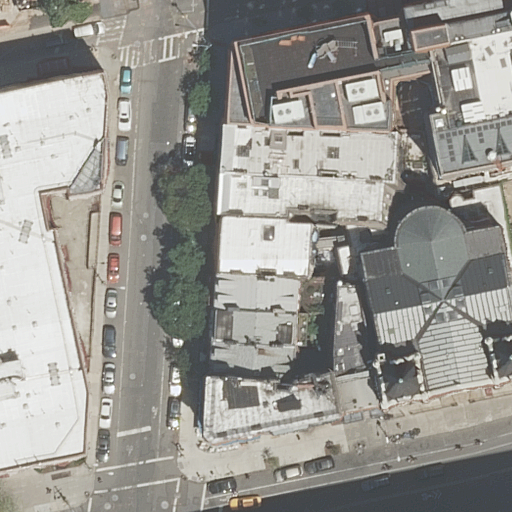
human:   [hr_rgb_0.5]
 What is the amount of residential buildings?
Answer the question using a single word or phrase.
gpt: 12

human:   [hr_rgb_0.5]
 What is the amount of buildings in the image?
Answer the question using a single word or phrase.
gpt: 13

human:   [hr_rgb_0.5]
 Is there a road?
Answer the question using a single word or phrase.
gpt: yes

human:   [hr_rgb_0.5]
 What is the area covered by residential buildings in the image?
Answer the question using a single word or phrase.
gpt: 4537m2

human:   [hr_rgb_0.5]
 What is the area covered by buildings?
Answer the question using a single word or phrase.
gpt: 4624m2

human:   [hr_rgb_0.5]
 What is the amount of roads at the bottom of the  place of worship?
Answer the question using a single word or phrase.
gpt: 1

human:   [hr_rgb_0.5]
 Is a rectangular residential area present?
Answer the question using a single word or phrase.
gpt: yes

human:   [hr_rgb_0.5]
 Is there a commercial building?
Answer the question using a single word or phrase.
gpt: no

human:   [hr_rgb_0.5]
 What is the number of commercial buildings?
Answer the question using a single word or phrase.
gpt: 0

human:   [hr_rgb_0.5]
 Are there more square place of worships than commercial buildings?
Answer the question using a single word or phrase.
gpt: no

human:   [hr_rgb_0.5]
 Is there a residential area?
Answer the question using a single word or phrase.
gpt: yes

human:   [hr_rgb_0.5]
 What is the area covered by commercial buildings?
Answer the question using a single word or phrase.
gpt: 0m2

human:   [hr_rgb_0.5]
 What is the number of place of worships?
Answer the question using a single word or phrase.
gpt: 1

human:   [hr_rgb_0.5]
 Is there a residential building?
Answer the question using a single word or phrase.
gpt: yes

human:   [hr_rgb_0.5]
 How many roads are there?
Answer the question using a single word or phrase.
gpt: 3

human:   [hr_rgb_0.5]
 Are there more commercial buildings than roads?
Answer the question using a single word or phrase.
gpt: no

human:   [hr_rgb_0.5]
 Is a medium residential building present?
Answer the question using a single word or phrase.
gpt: yes

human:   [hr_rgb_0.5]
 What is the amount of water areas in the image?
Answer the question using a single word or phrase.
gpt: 0

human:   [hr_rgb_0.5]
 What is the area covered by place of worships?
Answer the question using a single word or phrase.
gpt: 86m2

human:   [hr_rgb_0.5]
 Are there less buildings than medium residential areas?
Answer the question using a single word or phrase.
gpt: no

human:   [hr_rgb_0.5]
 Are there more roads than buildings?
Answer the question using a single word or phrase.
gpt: no

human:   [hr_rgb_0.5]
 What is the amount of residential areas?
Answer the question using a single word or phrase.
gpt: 1

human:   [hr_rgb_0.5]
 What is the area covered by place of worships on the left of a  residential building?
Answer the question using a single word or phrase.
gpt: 0m2

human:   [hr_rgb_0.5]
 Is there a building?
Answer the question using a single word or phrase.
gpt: yes

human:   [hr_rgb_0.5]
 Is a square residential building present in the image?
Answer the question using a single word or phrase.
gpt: no

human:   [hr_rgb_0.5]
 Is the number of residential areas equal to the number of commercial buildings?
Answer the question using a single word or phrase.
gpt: no

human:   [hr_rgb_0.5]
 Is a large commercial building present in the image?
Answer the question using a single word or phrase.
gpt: no

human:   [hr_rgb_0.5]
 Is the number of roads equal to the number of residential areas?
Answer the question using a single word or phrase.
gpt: no

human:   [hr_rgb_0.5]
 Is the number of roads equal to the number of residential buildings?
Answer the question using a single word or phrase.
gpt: no

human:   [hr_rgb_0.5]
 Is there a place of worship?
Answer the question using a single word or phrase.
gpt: yes

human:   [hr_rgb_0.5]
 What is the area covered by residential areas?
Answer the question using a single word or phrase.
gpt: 1382m2

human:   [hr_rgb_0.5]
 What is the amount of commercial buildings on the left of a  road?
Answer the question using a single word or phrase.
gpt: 0

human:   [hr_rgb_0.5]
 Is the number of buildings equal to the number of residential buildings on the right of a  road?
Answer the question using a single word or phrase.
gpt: no

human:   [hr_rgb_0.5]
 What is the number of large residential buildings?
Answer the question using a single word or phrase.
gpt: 2

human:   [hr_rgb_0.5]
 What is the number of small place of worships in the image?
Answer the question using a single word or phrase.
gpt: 1

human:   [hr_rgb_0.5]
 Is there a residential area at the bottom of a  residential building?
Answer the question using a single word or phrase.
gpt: yes

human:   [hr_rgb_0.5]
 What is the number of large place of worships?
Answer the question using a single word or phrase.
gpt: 0

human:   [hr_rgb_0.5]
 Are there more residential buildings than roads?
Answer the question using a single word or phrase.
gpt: yes

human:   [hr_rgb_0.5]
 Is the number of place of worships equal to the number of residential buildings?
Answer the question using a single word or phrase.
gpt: no

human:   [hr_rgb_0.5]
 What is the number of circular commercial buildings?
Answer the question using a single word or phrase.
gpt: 0

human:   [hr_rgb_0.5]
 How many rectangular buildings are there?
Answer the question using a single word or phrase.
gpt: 6

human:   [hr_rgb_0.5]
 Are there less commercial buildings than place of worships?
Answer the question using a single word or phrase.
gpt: yes

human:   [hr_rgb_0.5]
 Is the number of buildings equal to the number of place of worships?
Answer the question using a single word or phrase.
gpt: no

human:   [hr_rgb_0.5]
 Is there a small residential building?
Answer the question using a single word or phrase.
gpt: no

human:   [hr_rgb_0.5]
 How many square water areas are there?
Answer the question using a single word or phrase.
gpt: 0

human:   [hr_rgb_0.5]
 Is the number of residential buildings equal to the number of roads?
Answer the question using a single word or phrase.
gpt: no

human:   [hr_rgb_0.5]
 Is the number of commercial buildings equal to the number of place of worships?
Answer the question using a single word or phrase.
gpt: no

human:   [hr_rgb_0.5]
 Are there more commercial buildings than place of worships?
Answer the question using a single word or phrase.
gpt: no

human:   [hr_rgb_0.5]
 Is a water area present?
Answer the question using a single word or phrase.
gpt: no

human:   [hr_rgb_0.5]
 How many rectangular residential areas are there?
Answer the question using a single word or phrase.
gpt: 1

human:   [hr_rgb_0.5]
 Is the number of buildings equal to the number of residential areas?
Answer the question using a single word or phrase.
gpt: no

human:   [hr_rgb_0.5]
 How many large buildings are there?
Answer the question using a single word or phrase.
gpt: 2

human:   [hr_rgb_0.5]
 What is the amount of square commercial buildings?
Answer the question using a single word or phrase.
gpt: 0

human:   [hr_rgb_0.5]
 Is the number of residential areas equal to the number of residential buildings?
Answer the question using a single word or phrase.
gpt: no

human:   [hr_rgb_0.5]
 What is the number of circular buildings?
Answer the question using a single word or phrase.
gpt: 0

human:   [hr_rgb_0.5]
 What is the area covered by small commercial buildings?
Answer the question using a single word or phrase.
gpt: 0m2

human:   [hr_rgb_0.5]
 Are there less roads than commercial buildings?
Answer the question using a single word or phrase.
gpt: no

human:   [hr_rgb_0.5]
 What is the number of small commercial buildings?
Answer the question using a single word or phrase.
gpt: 0

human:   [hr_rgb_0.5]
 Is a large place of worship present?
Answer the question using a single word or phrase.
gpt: no

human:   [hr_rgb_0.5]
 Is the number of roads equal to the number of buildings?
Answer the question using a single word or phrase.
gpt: no

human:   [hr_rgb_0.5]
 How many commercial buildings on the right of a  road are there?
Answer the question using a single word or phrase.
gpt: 0

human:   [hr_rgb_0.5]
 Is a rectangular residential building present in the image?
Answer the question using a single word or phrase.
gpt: yes

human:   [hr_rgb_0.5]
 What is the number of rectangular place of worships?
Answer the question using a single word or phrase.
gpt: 1

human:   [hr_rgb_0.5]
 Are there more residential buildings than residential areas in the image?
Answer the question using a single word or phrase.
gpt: yes